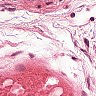
Metastatic tissue present: no